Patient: sex M, age 78
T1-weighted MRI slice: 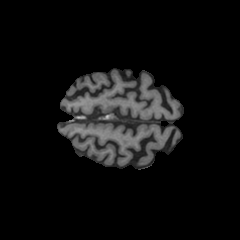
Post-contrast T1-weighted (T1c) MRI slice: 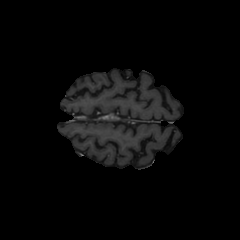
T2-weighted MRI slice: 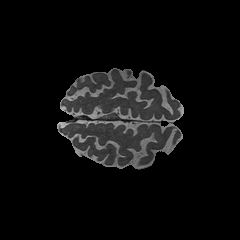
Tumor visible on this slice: no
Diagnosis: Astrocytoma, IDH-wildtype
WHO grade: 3